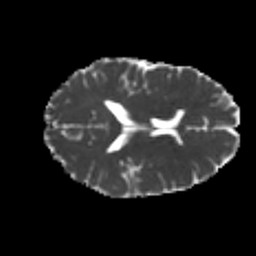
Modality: MD
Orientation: axial
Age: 25
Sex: female
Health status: healthy
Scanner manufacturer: philips
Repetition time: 7.384 s
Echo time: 0.08599 s